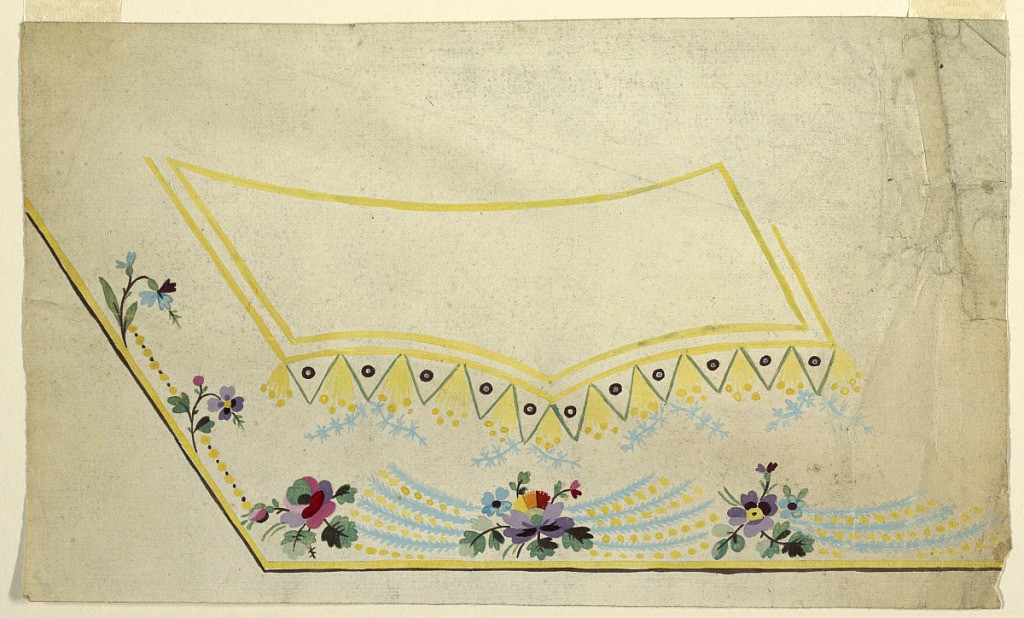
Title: Design for the Embroidered Border and Pocket of a Waistcoat
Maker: Fabrique de Saint Ruf, Lyon, France
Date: ca. 1785
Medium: Graphite, brush and gouache on paper
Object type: Drawing
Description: Three bunches of flowers are shown at the bottom, connected by sprays consisting of leaves and beads. Two flower boughs connected by bead chains at the obliquely rising left edge. Yellow and black stripes are at the hem. The bottom edge of the yellow-edged pocket shows triangular scallops with bead plants in the intervals. A paillette is to be showon on each scallop.